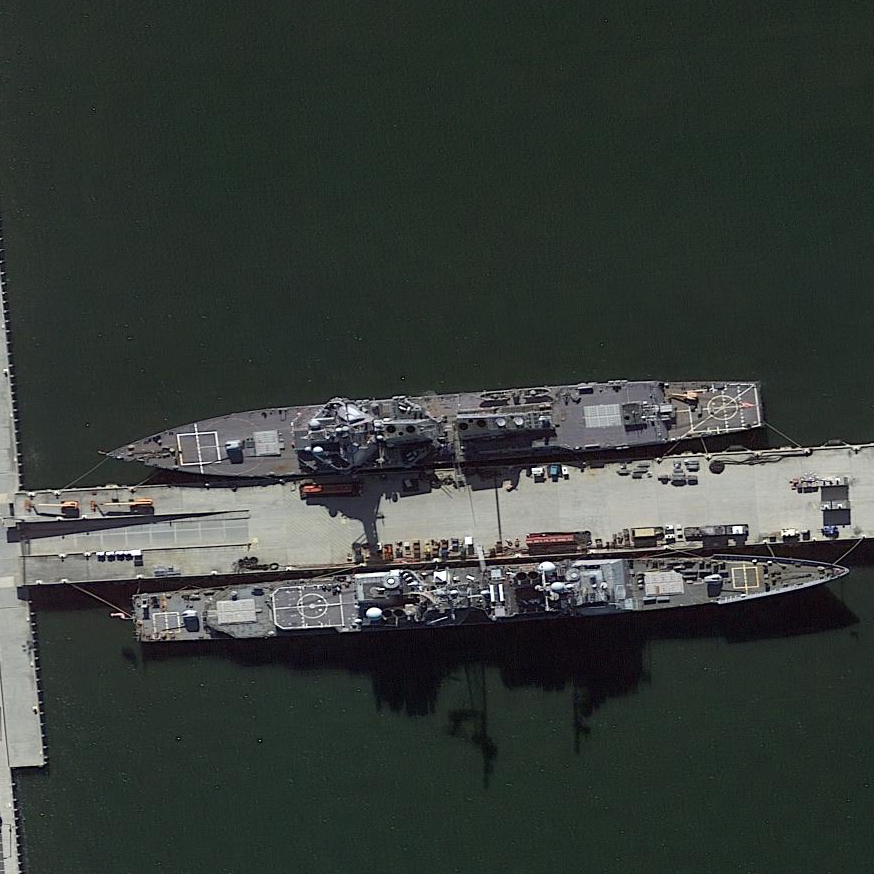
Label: destroyer